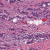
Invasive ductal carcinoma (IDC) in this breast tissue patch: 1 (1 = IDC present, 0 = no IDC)